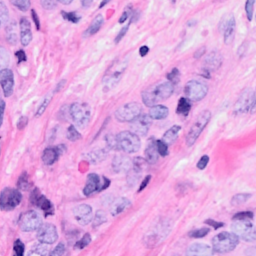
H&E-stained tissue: Breast